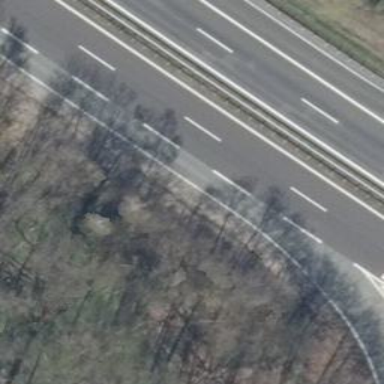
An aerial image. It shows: Motorway junction.